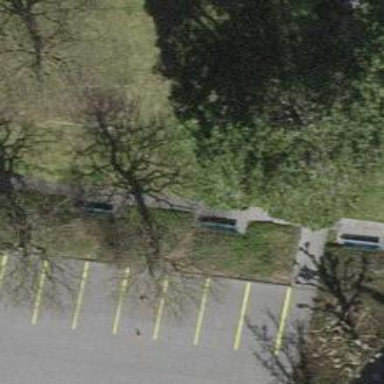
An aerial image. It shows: Bench.